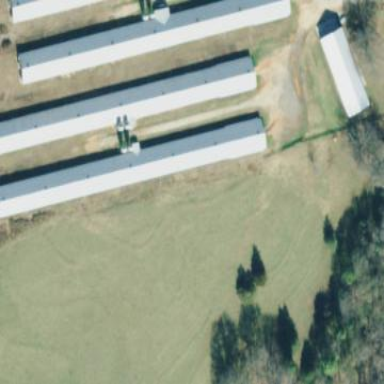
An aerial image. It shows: Poultry house.